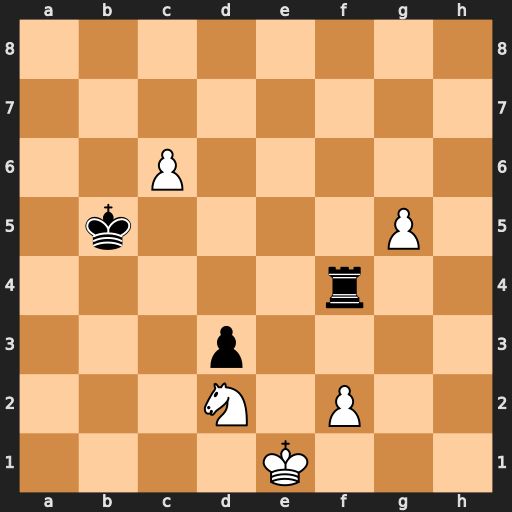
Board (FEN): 8/8/2P5/1k4P1/5r2/3p4/3N1P2/4K3
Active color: w
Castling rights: -
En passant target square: -
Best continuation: c7 Rf8 Ne4 Kb6 g6